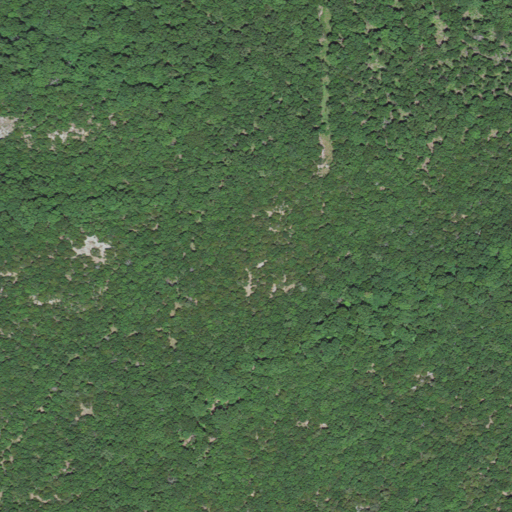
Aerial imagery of mountain in Missouri named Logan Mountain containing deciduous forest and mixed forest